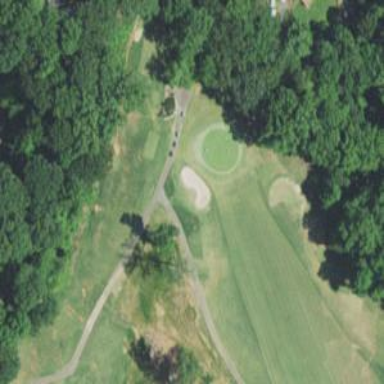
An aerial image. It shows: Service road used as golf cart path.